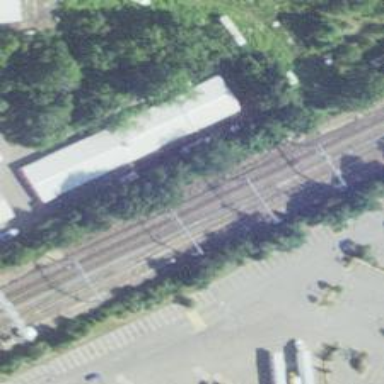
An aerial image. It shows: Railway track with contact lines for electrification.